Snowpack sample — Loveland Pass, Silver Plume, Colorado, USA (2/11/26, 12:00 PM MST)
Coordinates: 39.663, -105.886
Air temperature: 35 °F
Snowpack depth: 82 cm
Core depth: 10 cm
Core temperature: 15.8 °F
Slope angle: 13°, slope face: 12°
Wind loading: high
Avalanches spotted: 1
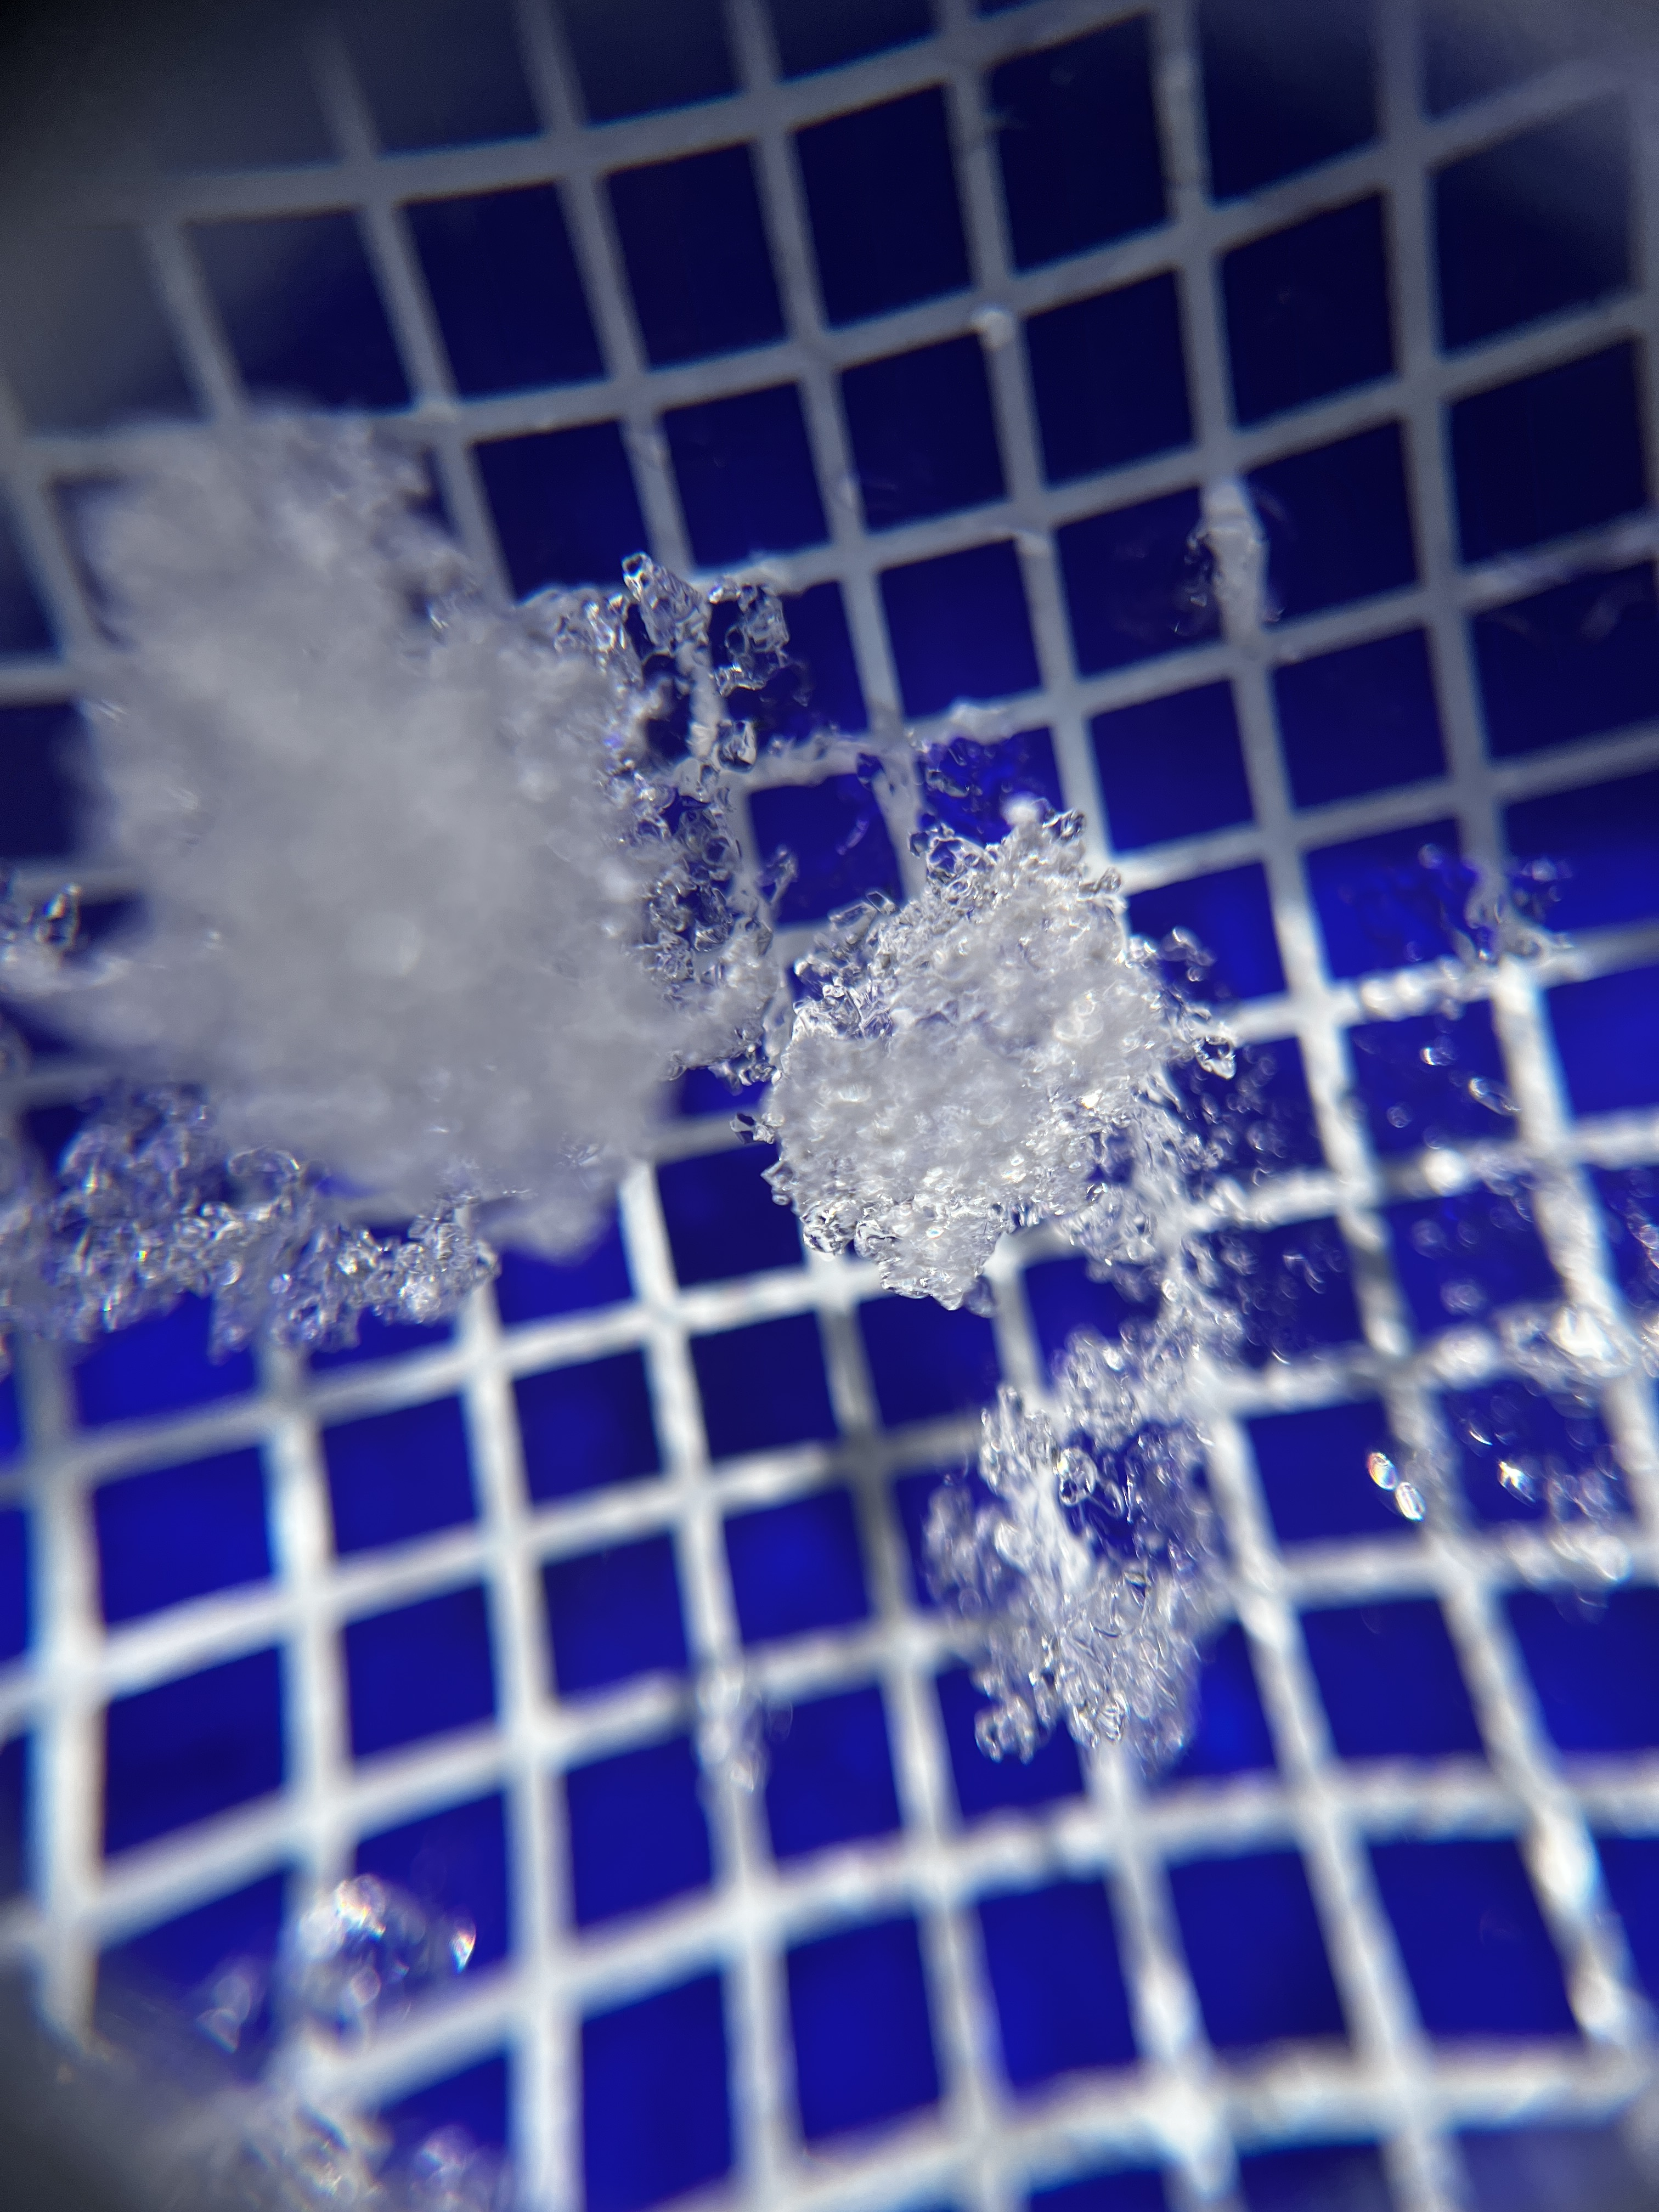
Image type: magnified_profile
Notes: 1 small avalanche spotted on the north side of the bowl, lots of wind loading